Interaction volume radius: 10 \u00c5
Interaction volume height: 25 \u00c5
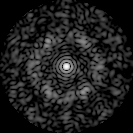
Disorder parameter: 0.7565